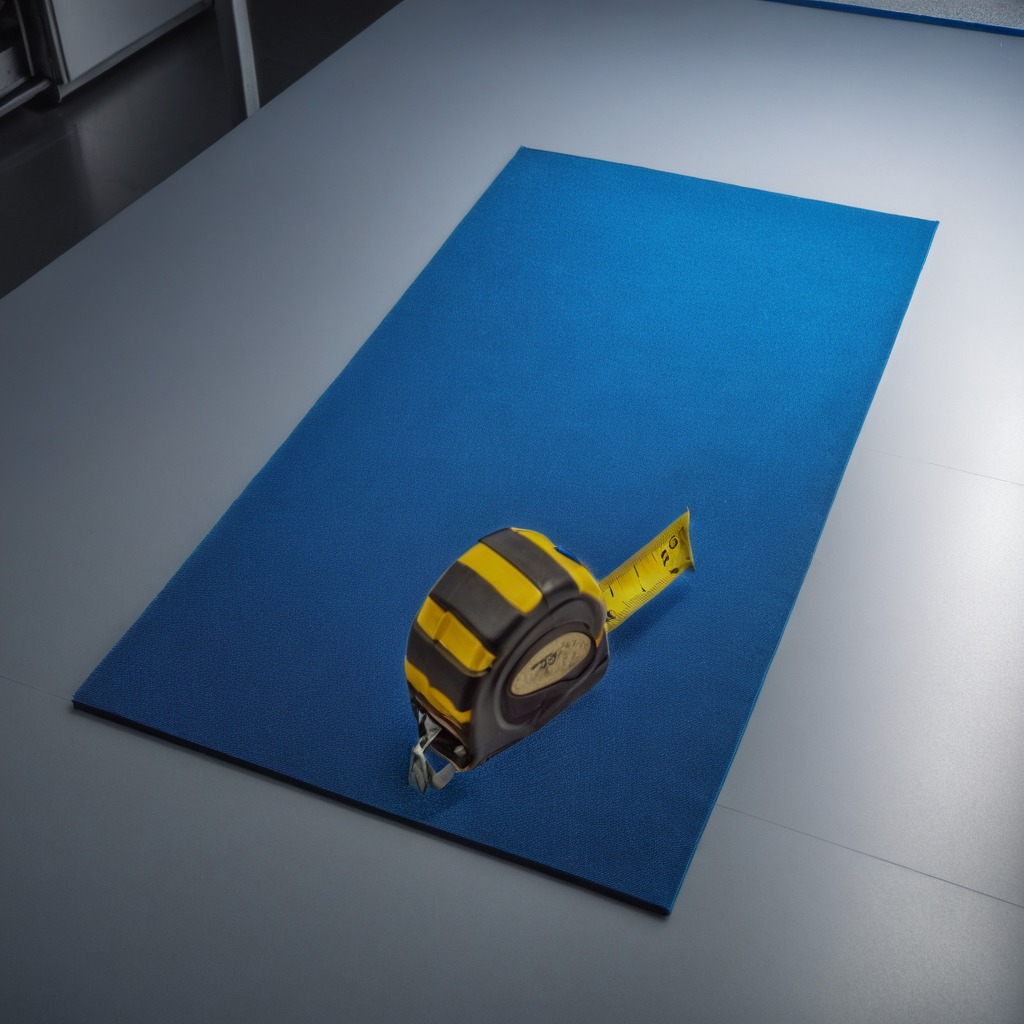
A measuring tape lies on the clean granite tabletop covered with a blue rubber mat inside a workshop under bright overhead lighting crisp shadows high clarity worn but beneath the mat